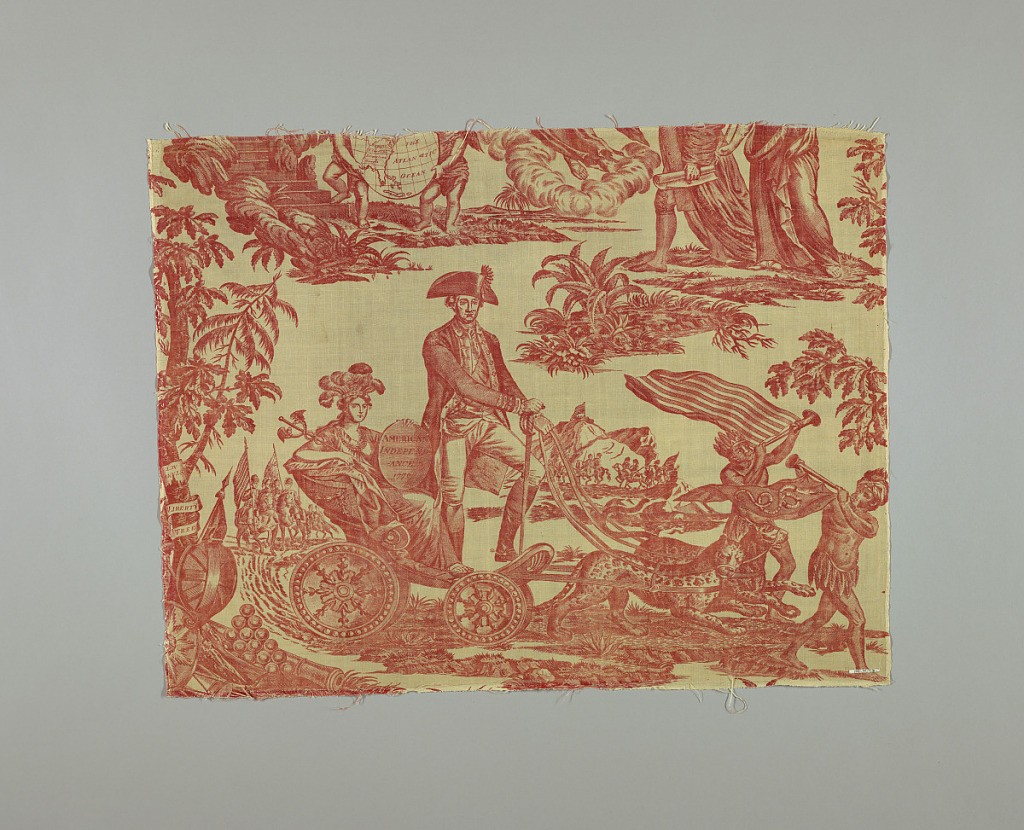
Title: Apotheosis of Franklin
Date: ca. 1780
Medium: linen warp, cotton weft Technique: copperplate printed on plain weave
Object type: Textile
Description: One of four fragments of cotton, copperplate printed in red design known as American Independence, Apotheosis of Franklin, etc. The design shows Washington in a chariot drawn by leopards, standing and behind him a female figure holding a shield on which "American Independence 1776" is inscribed.  Franklin is shown with a female figure carrying a liberty cap on the staff; above them a scroll: "Where Liberty Dwells There is my Country."